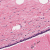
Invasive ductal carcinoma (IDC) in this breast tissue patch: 0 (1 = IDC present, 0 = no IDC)